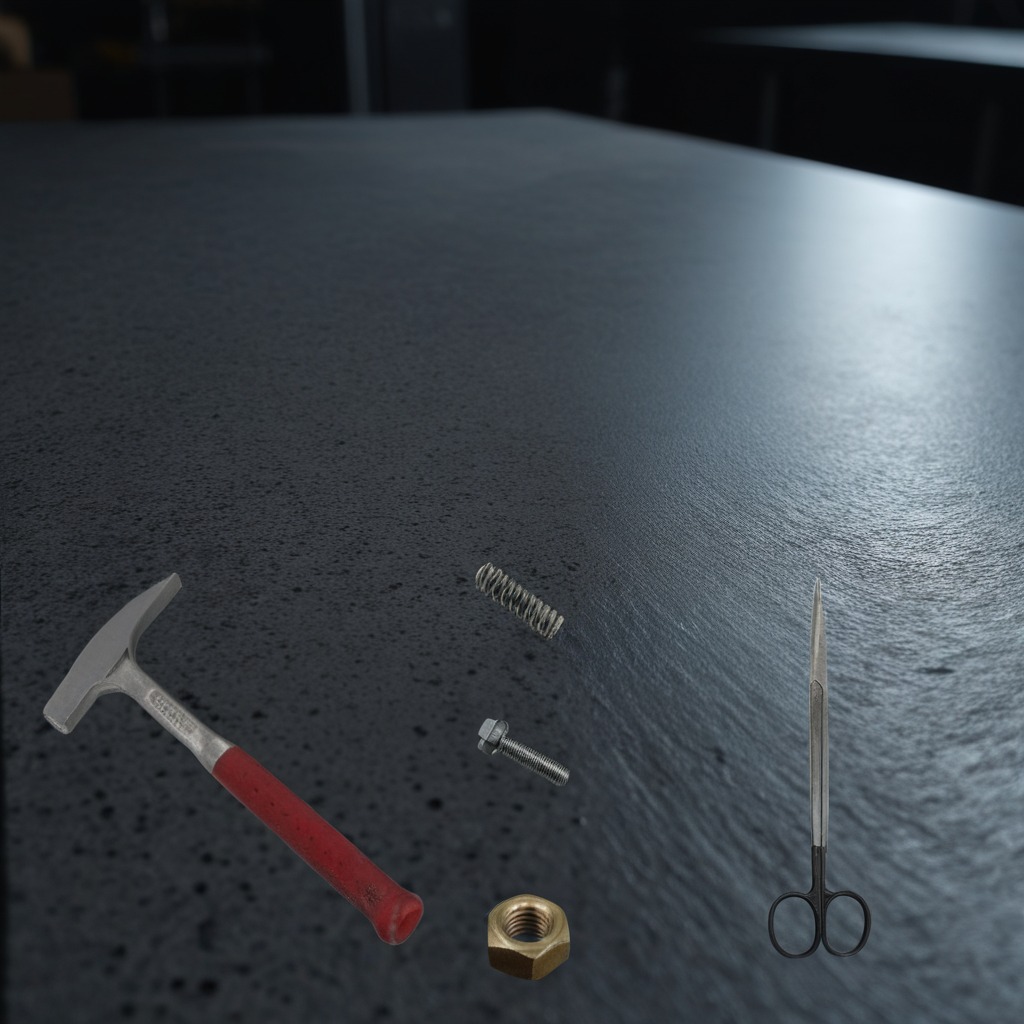
A metal machine screw, a hammer, a coiled metal spring, a metal nut, and a pair of scissors are lying on the granite table.